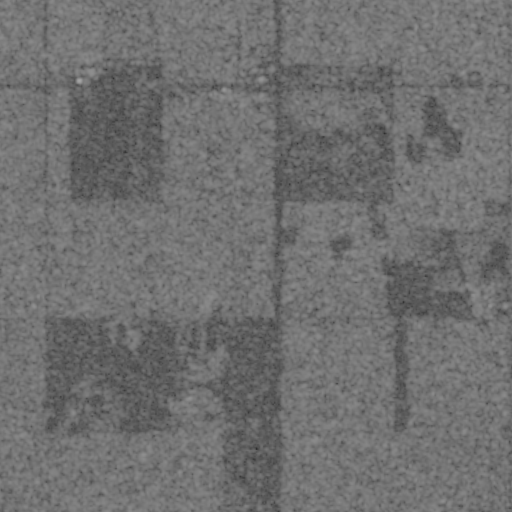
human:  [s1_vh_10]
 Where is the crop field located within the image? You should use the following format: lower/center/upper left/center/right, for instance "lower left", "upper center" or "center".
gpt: The crop field is located in the center right of the image.
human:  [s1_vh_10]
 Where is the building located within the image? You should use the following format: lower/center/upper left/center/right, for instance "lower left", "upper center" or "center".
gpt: The building is located in the center right of the image.
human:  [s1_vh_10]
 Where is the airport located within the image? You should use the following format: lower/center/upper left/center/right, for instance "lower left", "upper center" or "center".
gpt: There is no airport in the image.

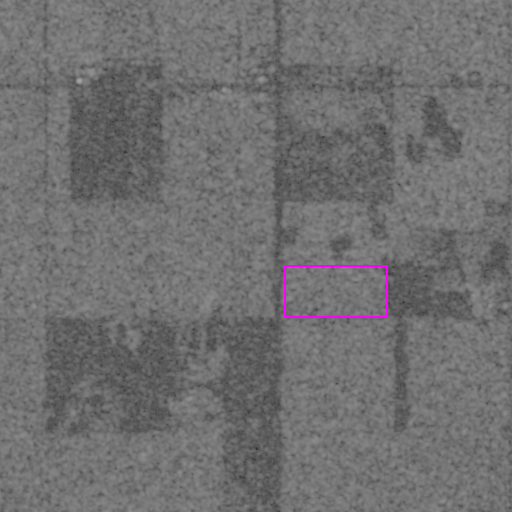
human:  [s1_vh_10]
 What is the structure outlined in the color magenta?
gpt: The structure outlined in magenta is a crop field.
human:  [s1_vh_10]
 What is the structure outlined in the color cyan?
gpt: There is no cyan outline.